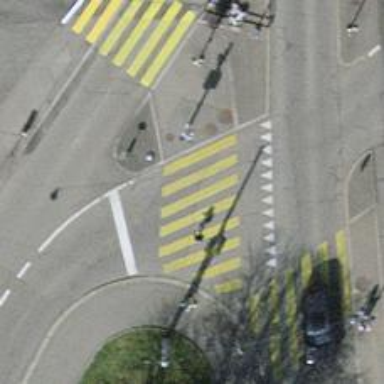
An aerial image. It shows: Road with traffic signals and zebra crossing with zebra markings.